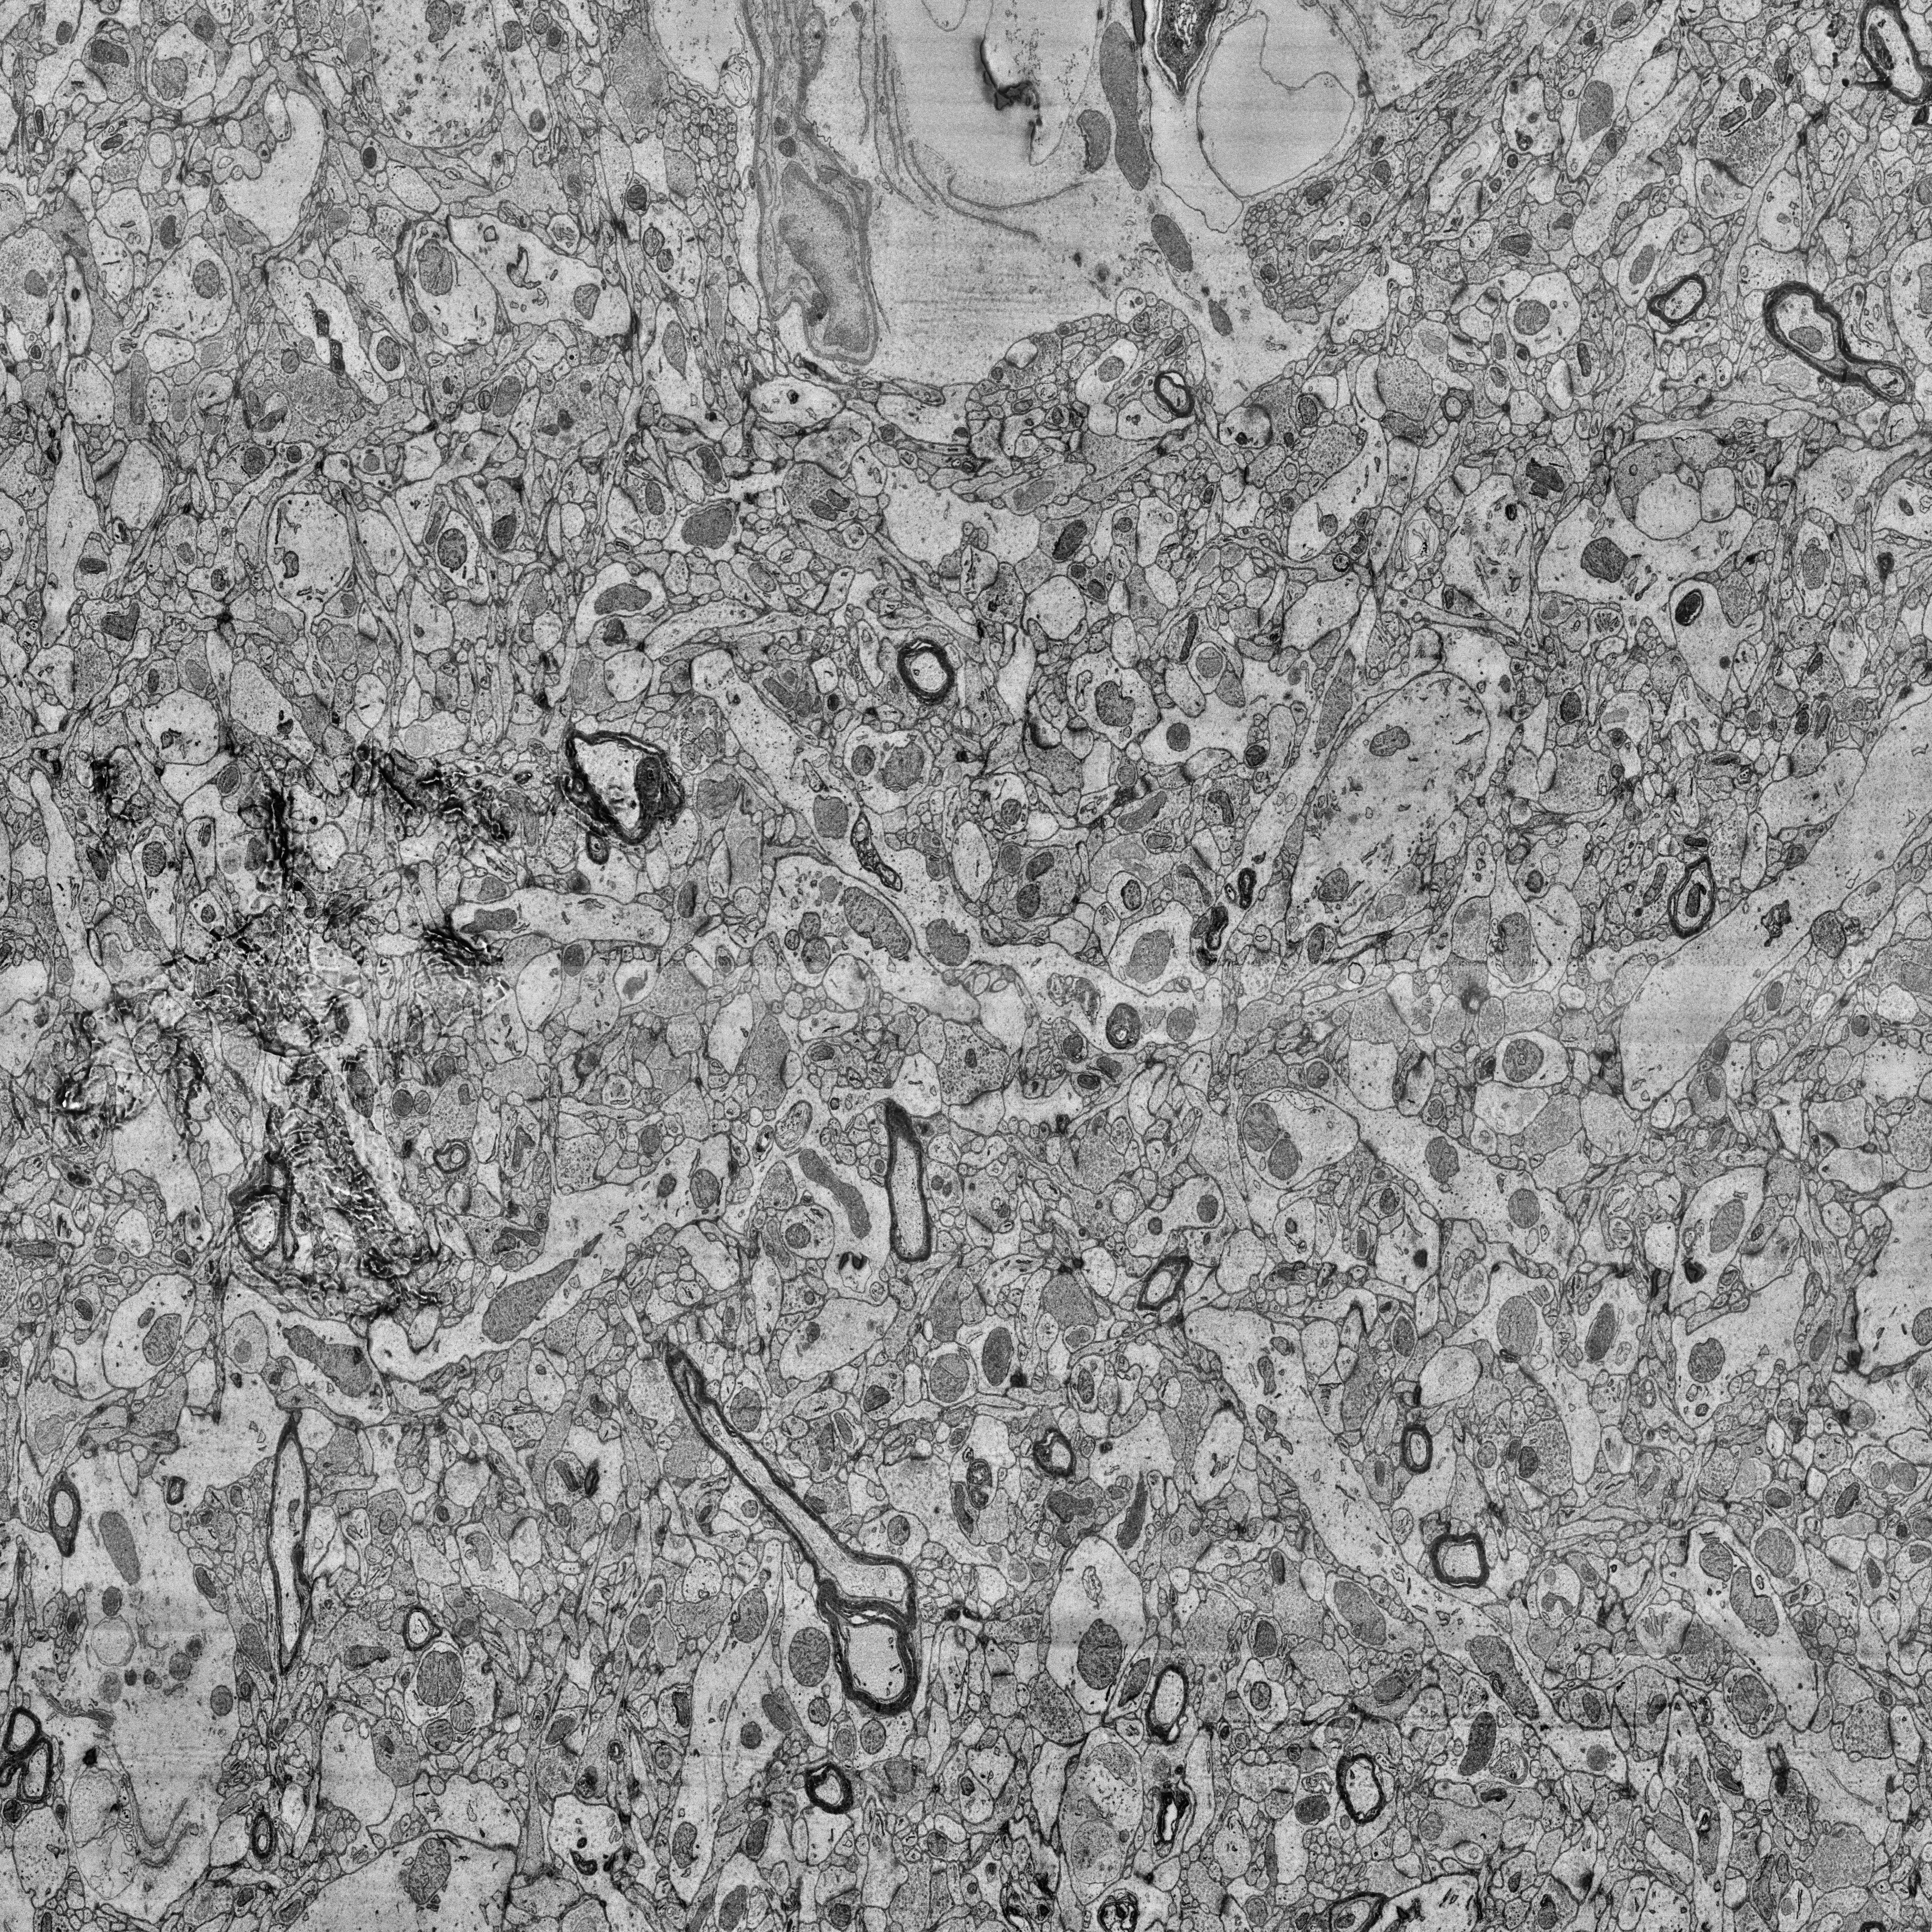
Electron microscopy slice of human cortex tissue
Slice depth (z): 11
Mitochondria instances in slice: 480